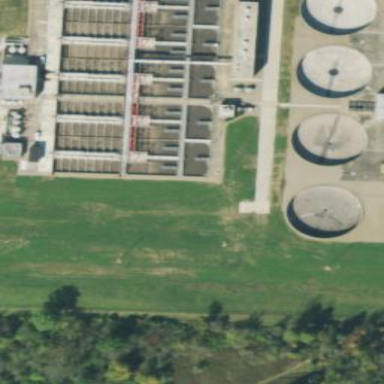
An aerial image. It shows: Basin used for wastewater.